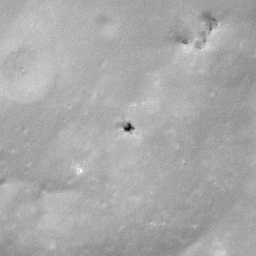
Pit: Sharonov 1b
Host crater: Sharonov
Host type: impact_melt
Lunar coordinates: latitude 12.576, longitude 173.402